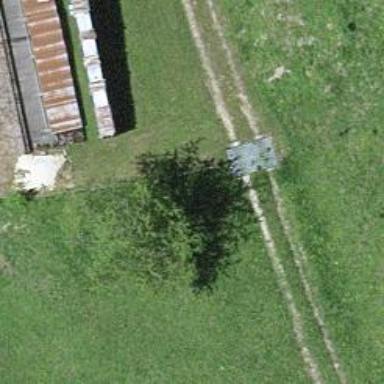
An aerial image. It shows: Cattle grid barrier.